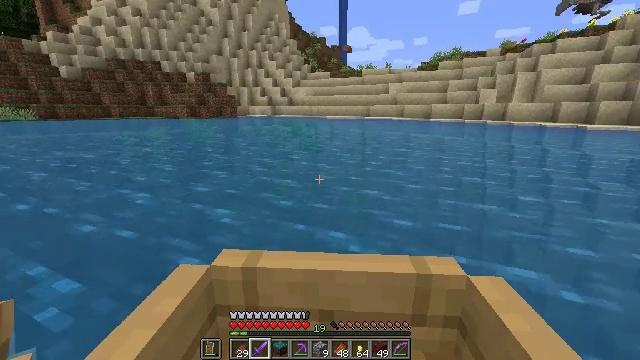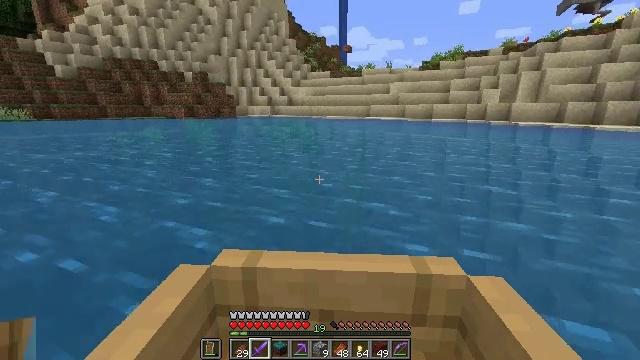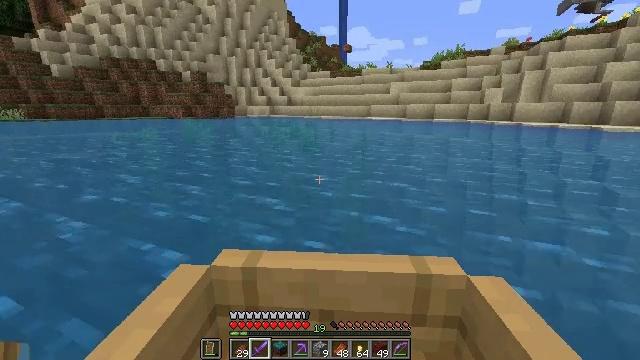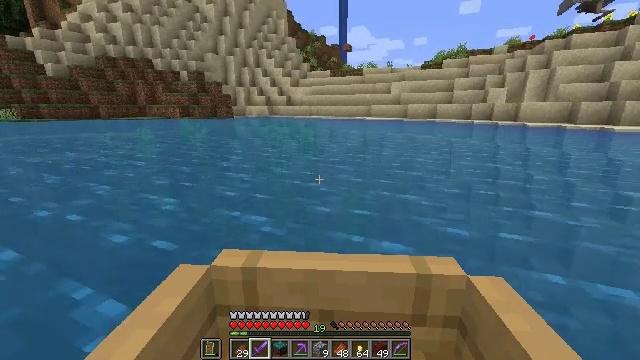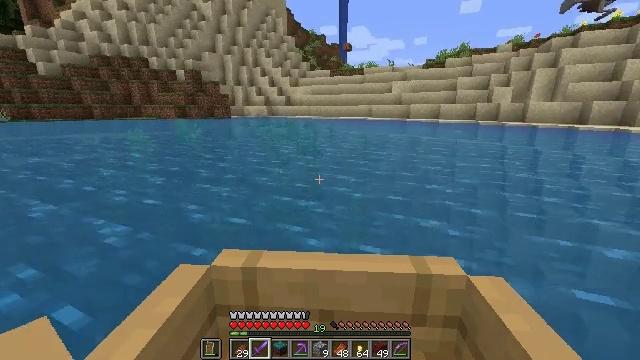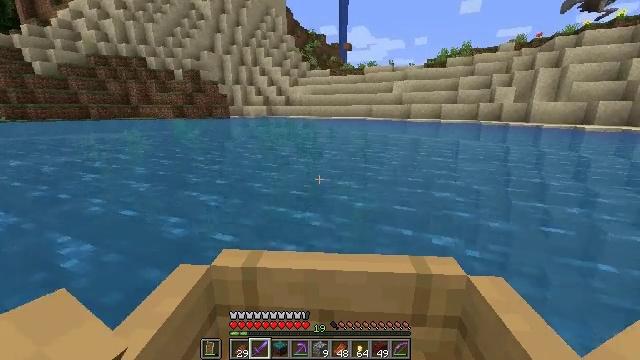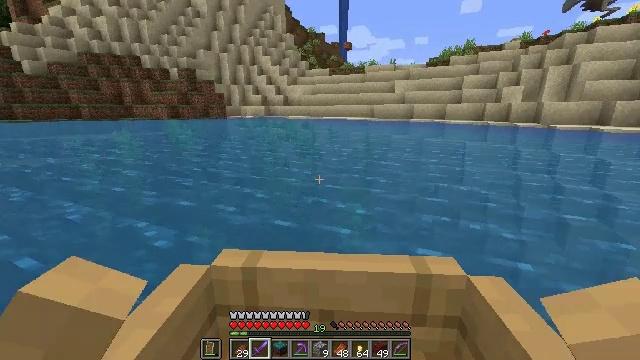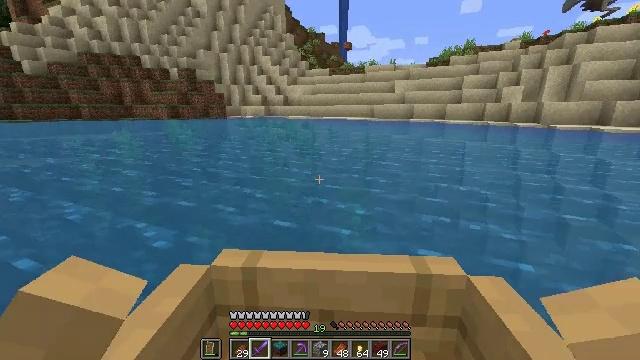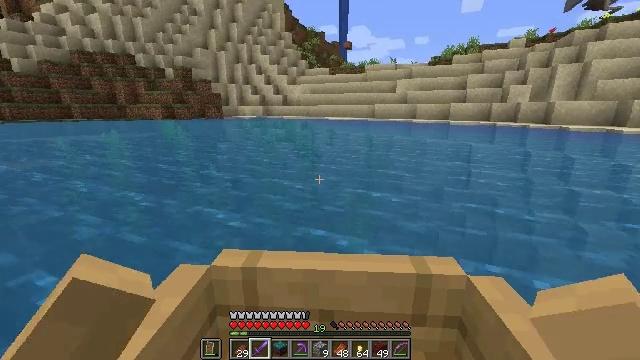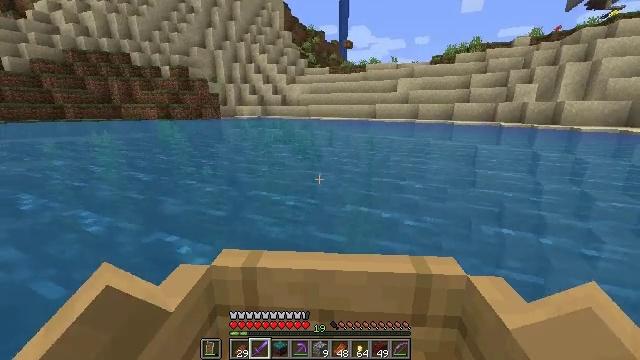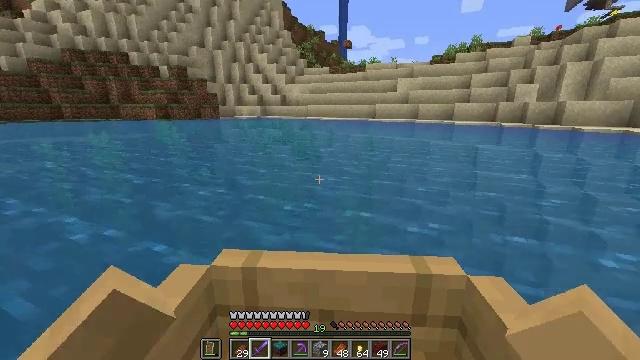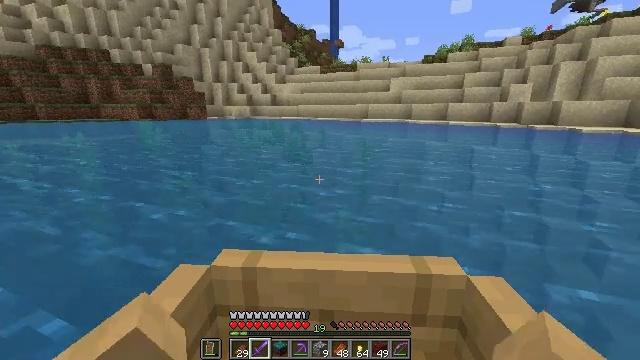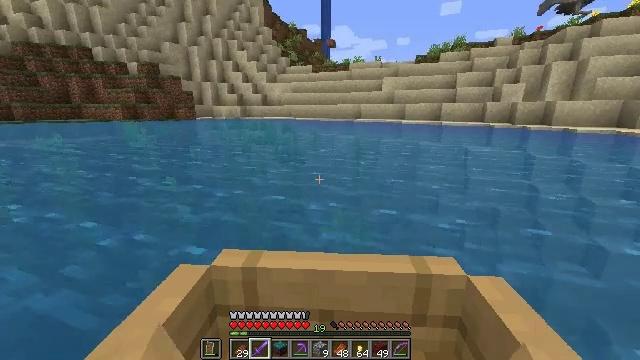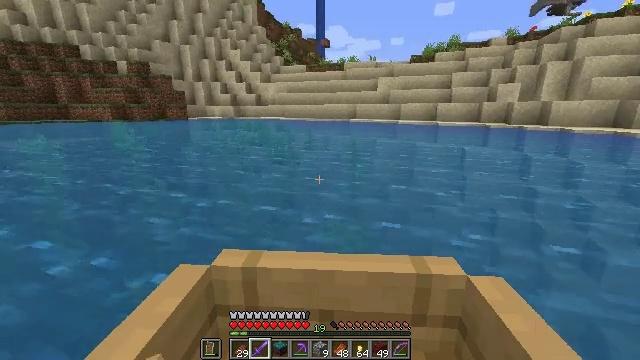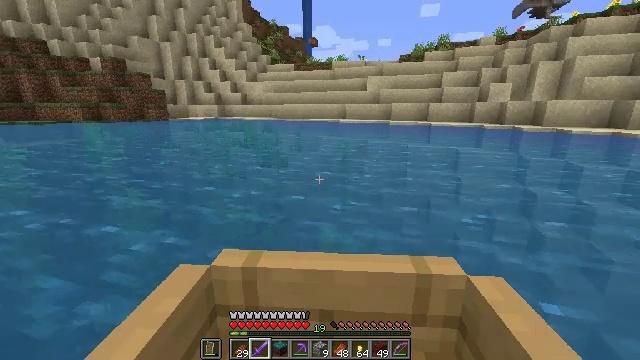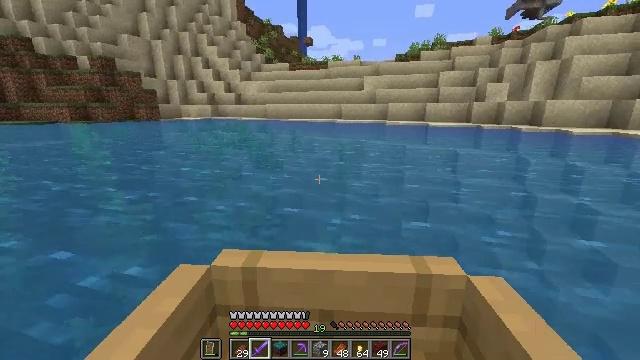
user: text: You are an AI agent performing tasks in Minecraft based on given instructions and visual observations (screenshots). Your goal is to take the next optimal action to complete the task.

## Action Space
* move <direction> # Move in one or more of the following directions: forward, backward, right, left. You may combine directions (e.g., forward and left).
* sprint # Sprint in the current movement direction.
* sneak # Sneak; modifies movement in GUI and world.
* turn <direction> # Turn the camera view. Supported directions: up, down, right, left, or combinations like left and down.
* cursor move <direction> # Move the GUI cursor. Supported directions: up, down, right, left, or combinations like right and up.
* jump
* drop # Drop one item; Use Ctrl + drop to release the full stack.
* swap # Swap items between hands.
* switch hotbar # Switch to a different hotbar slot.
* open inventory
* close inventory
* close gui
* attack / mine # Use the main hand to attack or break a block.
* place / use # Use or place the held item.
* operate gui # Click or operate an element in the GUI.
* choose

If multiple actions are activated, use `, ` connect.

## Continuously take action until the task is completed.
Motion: motion action
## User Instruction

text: Collect tall grass by breaking it.
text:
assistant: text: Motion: move forward
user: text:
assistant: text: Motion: move forward
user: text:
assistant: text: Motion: move forward
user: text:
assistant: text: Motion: move forward
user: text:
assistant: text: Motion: move forward
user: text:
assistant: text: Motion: move forward
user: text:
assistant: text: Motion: move forward
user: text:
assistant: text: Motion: move forward
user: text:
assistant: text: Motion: move forward and move right
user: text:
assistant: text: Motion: move forward and move right
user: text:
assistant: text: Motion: move forward
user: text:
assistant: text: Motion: move forward
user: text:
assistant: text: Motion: move forward
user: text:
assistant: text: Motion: move forward
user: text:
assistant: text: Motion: move forward
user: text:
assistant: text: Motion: move forward
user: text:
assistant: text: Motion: move forward
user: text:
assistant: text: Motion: move forward
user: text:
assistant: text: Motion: move forward
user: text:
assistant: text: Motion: move forward
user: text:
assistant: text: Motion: move forward
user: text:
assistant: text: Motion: move forward
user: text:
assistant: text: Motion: move forward
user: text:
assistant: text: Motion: move forward
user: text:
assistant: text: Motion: move forward
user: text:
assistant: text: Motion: move forward
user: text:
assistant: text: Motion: move forward
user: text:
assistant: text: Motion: move forward
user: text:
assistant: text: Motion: move forward
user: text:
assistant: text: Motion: move forward